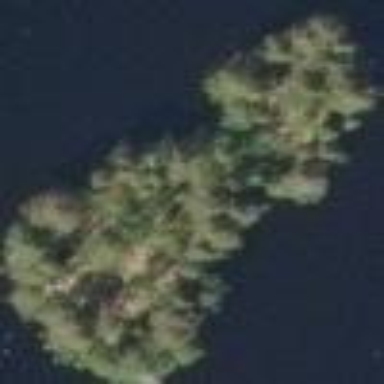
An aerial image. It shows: Islet.